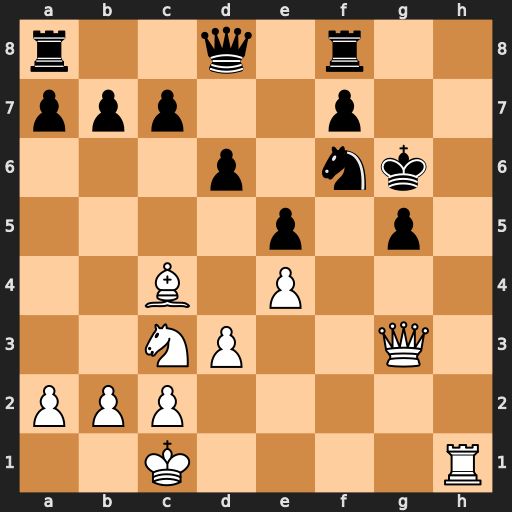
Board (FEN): r2q1r2/ppp2p2/3p1nk1/4p1p1/2B1P3/2NP2Q1/PPP5/2K4R
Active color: w
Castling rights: -
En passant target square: -
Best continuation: Qh3 Rh8 Qf5+ Kg7 Qxg5+